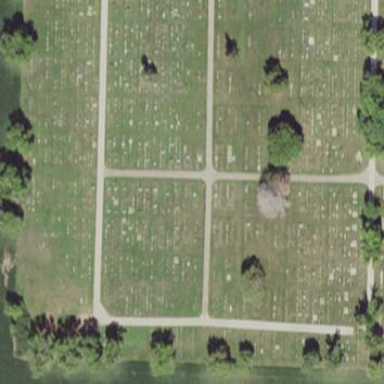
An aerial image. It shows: Cemetery.